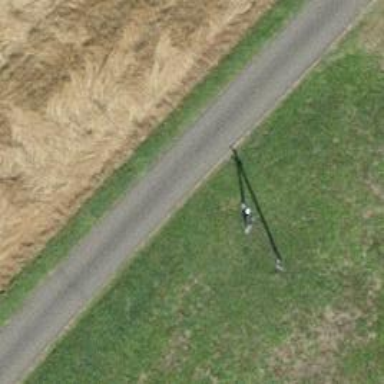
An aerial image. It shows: Minor power line.